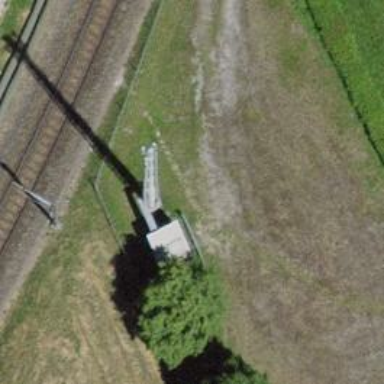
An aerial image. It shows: Communication mast tower.